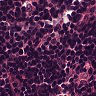
Metastatic tissue present: no